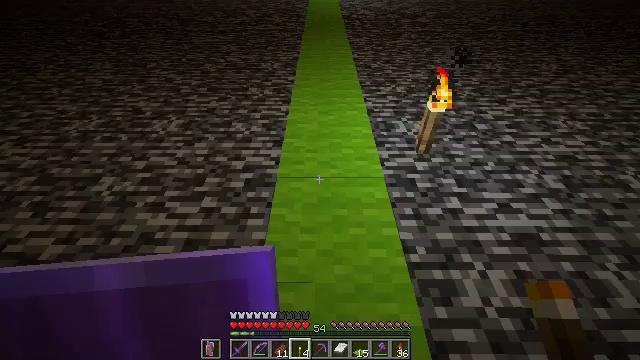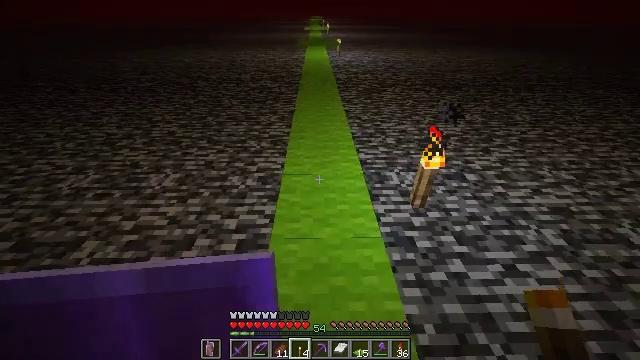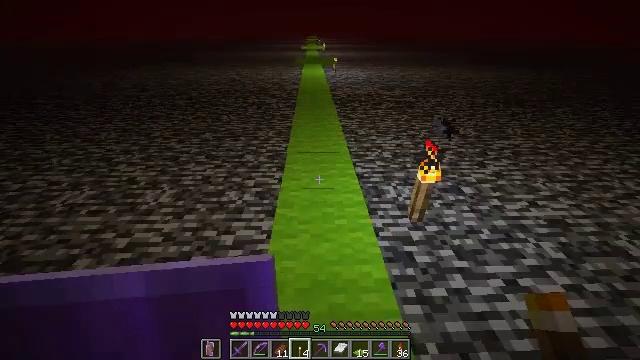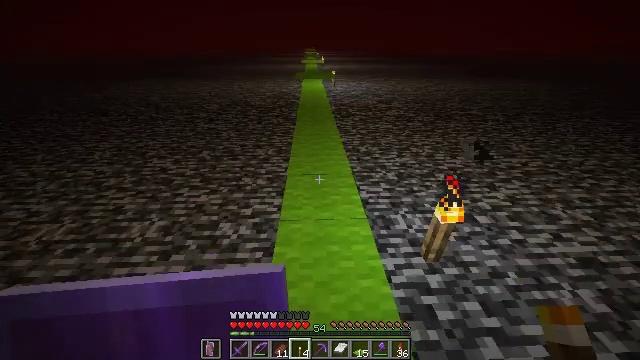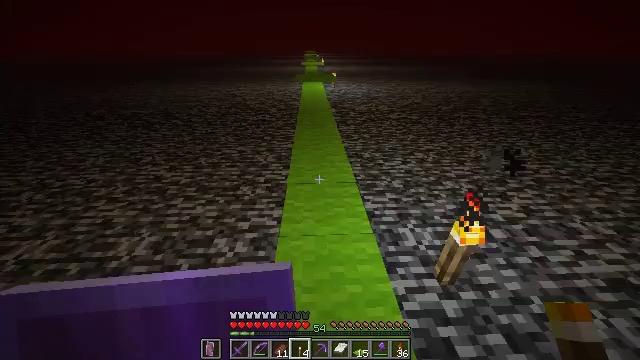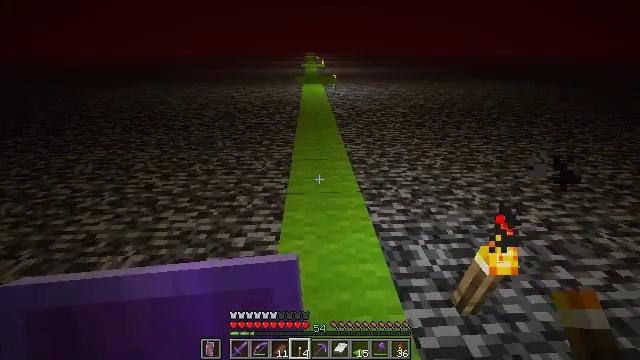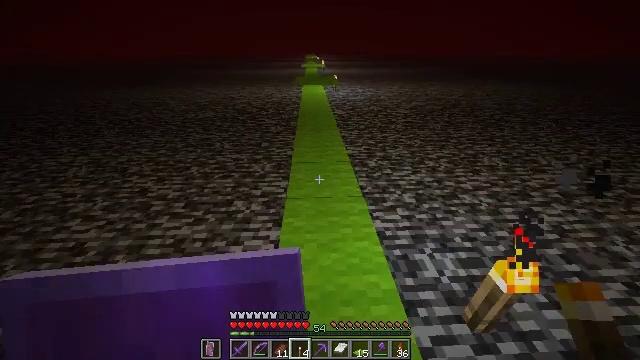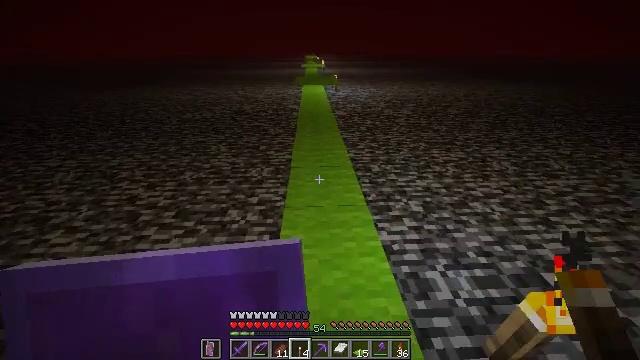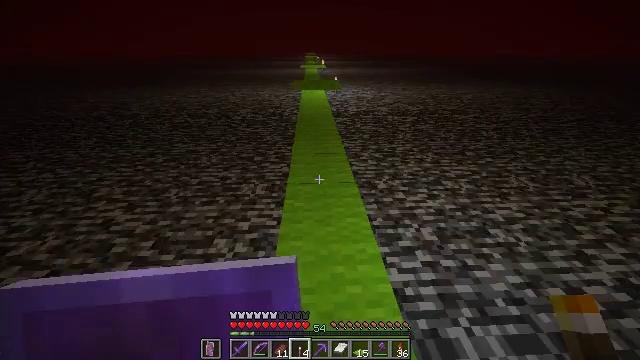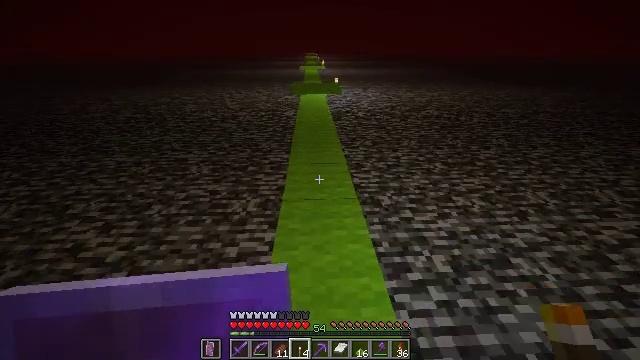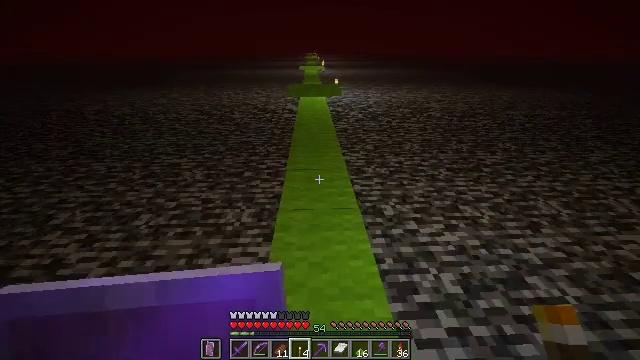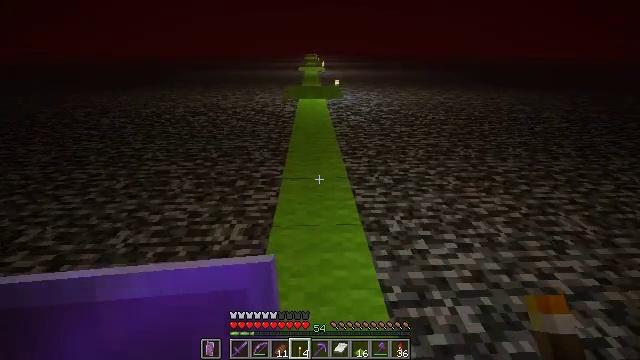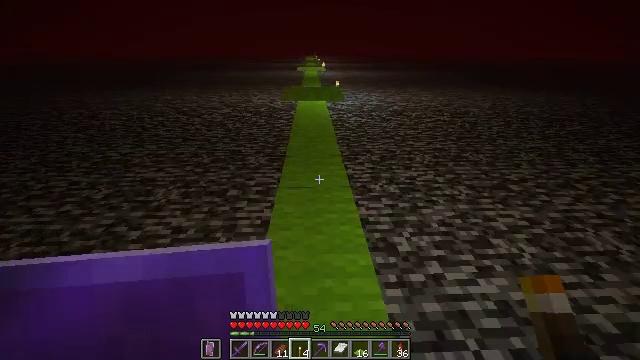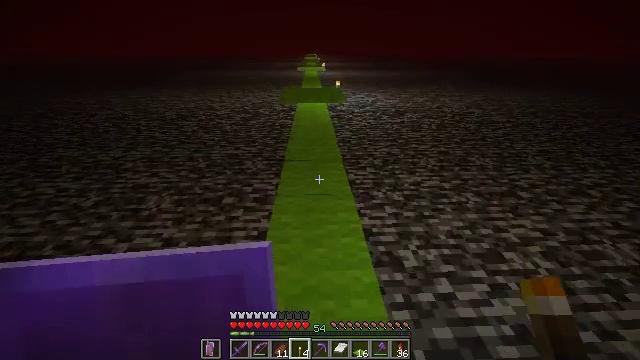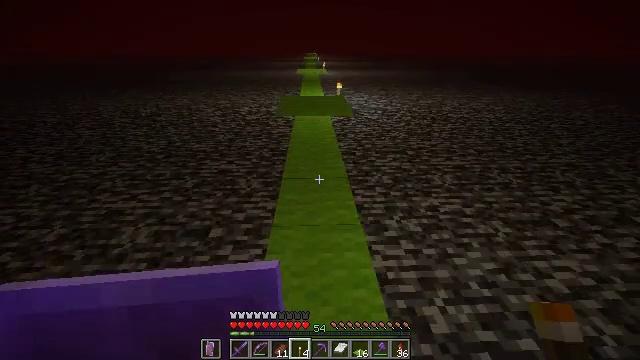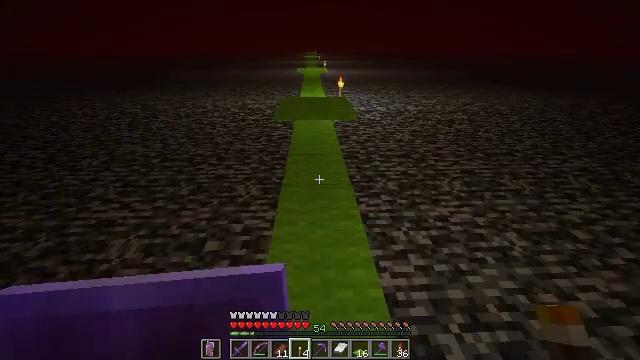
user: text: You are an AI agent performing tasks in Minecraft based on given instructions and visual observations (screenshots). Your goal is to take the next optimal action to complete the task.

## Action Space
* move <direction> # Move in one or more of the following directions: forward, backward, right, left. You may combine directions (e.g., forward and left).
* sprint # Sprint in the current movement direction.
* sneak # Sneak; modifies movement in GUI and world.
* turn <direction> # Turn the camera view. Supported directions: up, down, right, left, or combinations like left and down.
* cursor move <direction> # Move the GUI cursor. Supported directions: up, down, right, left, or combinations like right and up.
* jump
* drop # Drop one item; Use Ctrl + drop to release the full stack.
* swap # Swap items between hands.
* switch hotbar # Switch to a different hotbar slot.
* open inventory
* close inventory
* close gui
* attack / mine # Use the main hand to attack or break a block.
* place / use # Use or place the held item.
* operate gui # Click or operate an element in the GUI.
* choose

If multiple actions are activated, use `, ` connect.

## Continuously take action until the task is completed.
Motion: motion action
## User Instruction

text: Collect the lime carpet.
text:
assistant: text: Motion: move forward, sprint, turn right and up
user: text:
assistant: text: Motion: move forward, sprint, turn up
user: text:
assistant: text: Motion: move forward, sprint
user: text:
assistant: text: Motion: move forward, sprint
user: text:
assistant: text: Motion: move forward, sprint
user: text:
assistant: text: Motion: move forward, sprint
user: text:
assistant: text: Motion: move forward, sprint
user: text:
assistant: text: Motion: move forward, sprint
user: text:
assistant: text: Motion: move forward, sprint
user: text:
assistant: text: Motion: move forward, sprint
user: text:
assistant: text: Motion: move forward, sprint
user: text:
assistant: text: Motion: move forward, sprint
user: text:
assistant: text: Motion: move forward, sprint
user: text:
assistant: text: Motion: move forward, sprint
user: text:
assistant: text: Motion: move forward, sprint
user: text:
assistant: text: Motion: move forward, sprint
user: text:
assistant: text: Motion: move forward, sprint
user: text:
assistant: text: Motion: move forward, sprint
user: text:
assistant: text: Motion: move forward, sprint
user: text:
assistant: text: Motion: move forward, sprint
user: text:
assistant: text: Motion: move forward, sprint
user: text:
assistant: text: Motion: move forward, sprint, turn down
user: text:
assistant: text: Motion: move forward, sprint, turn down
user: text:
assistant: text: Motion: move forward, turn down
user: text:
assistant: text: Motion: move forward, turn left and down, attack / mine
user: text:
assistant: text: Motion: turn left and down, attack / mine
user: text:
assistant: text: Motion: turn down, attack / mine
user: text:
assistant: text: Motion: attack / mine
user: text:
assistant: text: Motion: attack / mine
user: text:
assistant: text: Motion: turn down, attack / mine